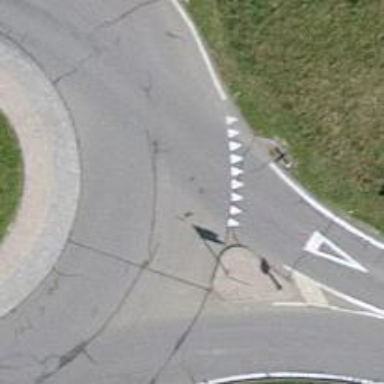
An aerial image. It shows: Road with "give way" sign.